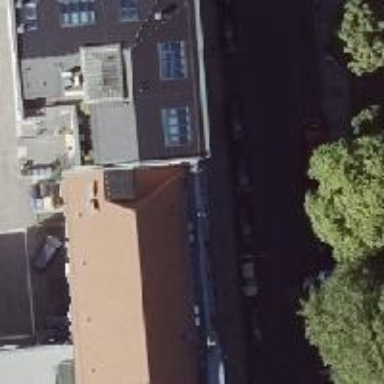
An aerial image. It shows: Building with ridge on the roof.